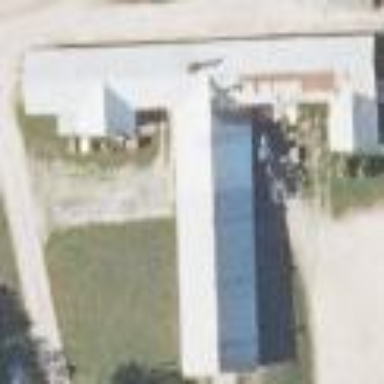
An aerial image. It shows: Farm auxiliary building.